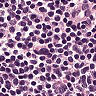
Metastatic tissue present: no